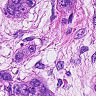
Metastatic tissue present: yes